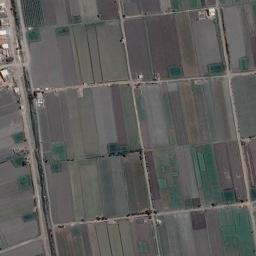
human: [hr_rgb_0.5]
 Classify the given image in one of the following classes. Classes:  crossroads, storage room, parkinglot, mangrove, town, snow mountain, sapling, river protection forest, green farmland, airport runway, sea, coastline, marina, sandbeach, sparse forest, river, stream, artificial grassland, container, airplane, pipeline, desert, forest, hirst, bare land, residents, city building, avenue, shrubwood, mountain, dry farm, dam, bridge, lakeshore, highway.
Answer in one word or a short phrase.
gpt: green farmland